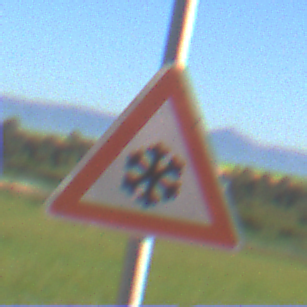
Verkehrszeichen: SchneeOderEisglaette
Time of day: MorningAfternoon
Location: Outdoor (RoadRail)
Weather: Clear
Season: NotSpecified
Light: Natural